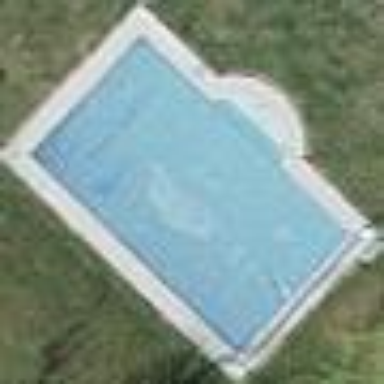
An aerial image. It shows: Swimming pool located in leisure land.